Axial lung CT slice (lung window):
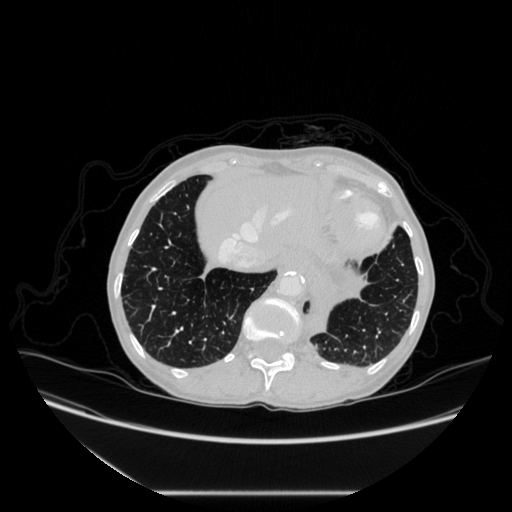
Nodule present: no